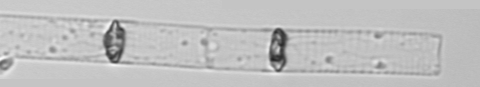
Label: Dactyliosolen_blavyanus